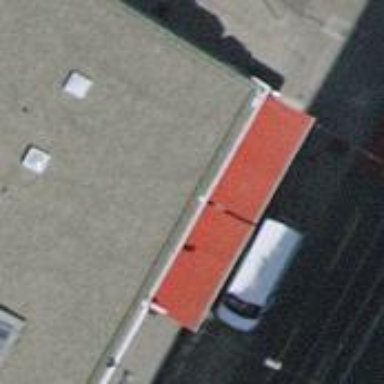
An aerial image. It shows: Convenience shop.